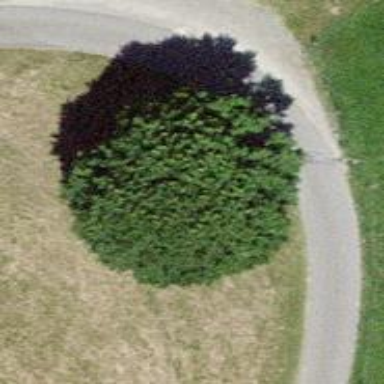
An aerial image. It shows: Beautiful tree in nature.